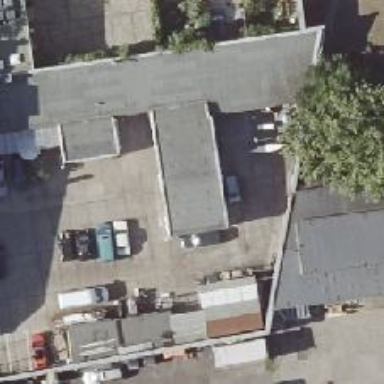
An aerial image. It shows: Car repair shop.